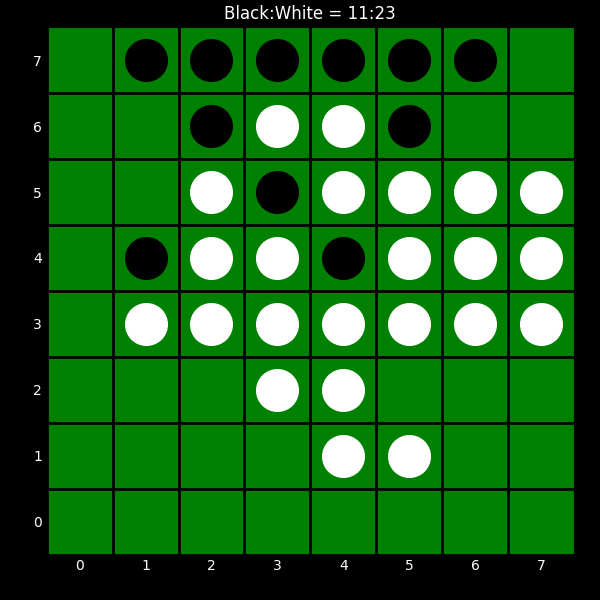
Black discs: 11
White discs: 23